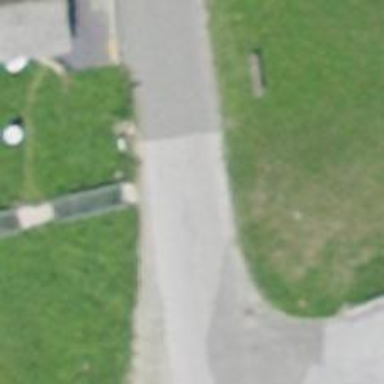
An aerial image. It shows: Road with steps.